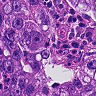
Metastatic tissue present: yes